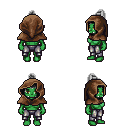
a pixel art fantasy rpg character, female body template, orc, green skin, leather shoulder armor, metal pants, gray short topknot hairstyle, cloth hood, four views (front, back, left, right), 2x2 character sprite sheet, small pixel art, hard edges, no anti-aliasing